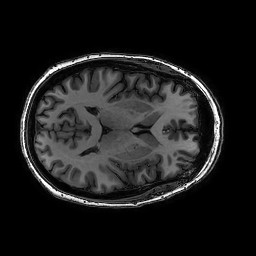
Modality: T1w
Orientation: axial
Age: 47
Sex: female
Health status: healthy